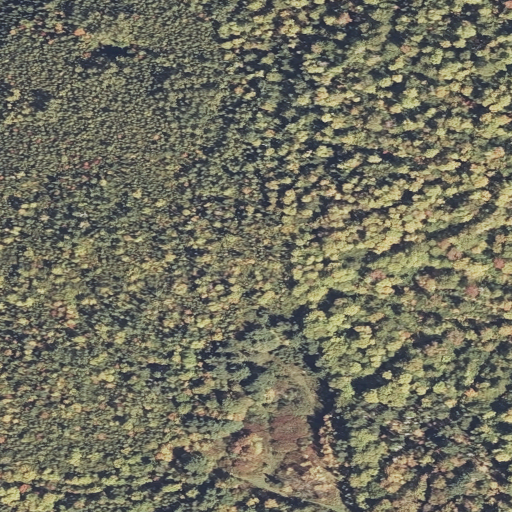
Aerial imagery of mountain in Maine named Baker Hill containing deciduous forest, mixed forest, and evergreen forest